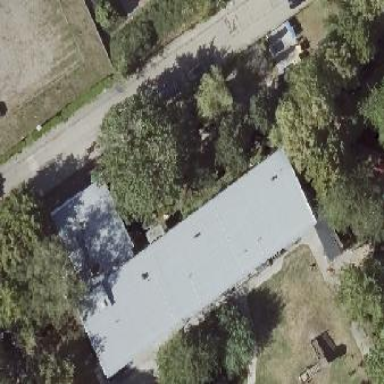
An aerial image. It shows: Part of building.